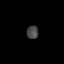
Tissue: lung
Cell type: Others
Senescence score: 0.1648
Nuclear area (px): 152
Mean DAPI intensity: 69.961